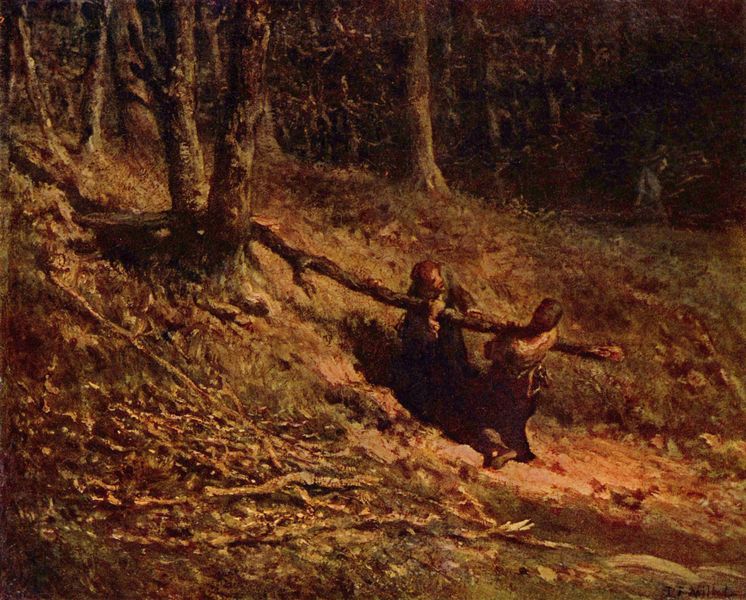
Titel: Reisigsammlerinnen
Künstler: Jean François Millet
Standort: Moskva
Institution: The Pushkin State Museum of Fine Arts
Schlagwörter: baum, dunkel, gemälde, körper, laub, mann, schatten, wasser, baumstämme, bäume, frauen, gelb, grün, impressionismus, landschaft, menschen, ocker, sand, äste, abend, braun, frau, holz, licht, männer, nacht, orange, schwarz, weiss, gras, rot, wiese, beige, bart, gesichter, hose, arm, gesicht, mensch, steine, tragen, signatur, öl, ast, baumstamm, erde, hügel, natur, stamm, zweige, pastos, sonne, boden, realismus, paar, wald, arbeit, kinder, düster, zwei, schuhe, abhang, arbeiten, gewicht, reisig, sammeln, schleppen, schwer, hang, gelände, herbst, amerika, ziehen, arbeiter, böschung, tannen, ölgemälde, stämme, kopftuch, anstrengung, kraft, realistisch, rothaarig, unterschrift, zweig, moos, lichtung, laubbaum, tanne, welk, schwarzer, holzfäller, geäst, sonnenflecken, waldboden, dickicht, rinde, sonnenschein, gehölz, rötlich, brennholz, feuerholz, waldarbeit, geln, herbstlich, morsch, männr, waldarbeiter, mischwald, brechen, moosgrün, nmänner, gesichtwe, forstarbeiter, holzmachen, holzsammler, fällung